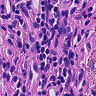
Metastatic tissue present: no